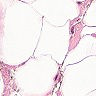
Metastatic tissue present: no